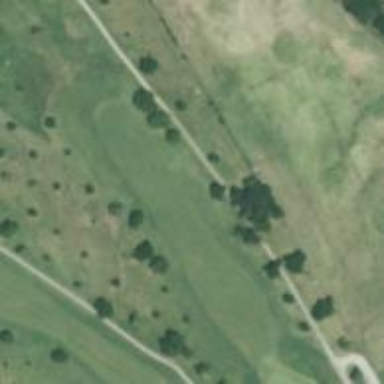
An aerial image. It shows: Grassy area designated as driving range for golf.